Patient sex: F
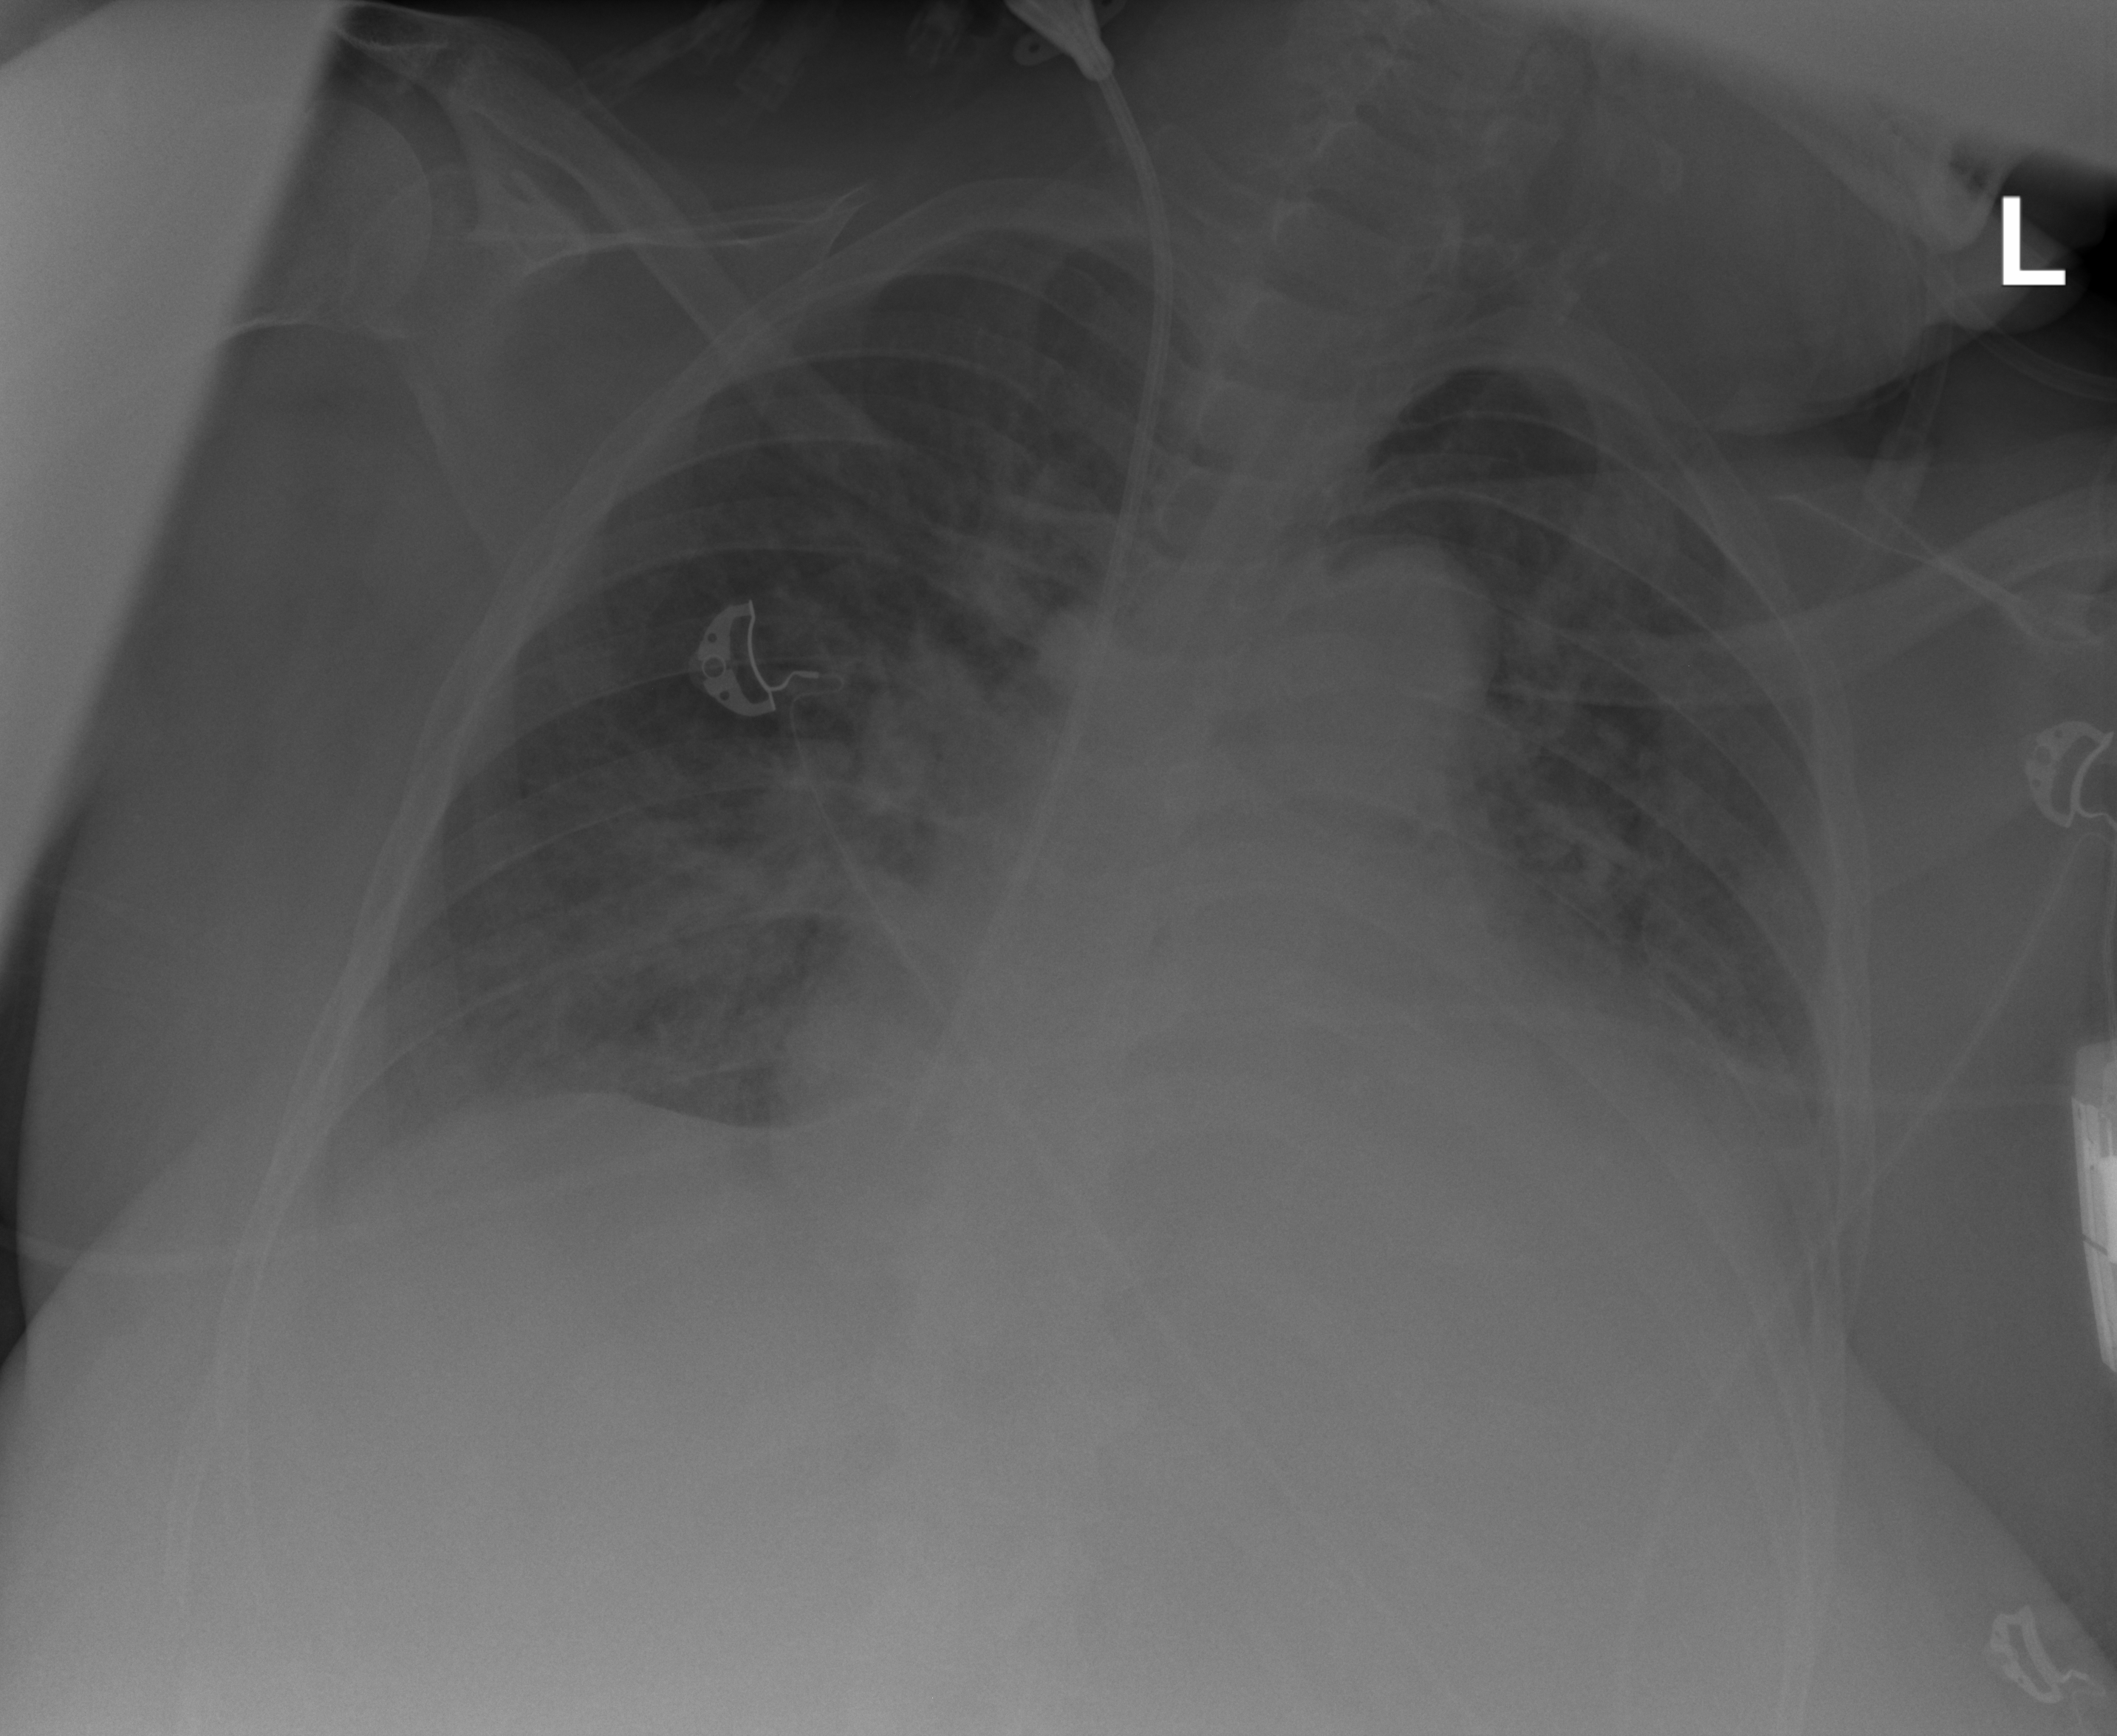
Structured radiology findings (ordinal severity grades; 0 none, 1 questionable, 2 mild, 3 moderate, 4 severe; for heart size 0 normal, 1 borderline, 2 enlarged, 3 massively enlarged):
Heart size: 3
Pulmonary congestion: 2
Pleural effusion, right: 0
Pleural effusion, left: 2
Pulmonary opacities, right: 2
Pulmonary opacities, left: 3
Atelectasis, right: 1
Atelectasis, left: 2